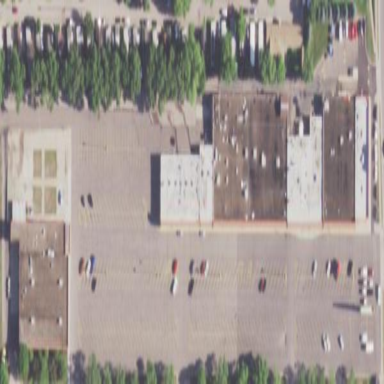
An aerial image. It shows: Retail area.